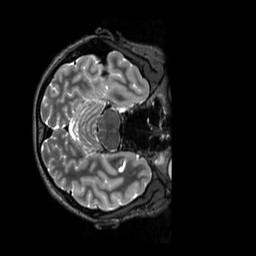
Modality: T2w
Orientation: axial
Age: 28
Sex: female
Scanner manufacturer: siemens
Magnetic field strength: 3 T
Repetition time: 3.2 s
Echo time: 0.728 s